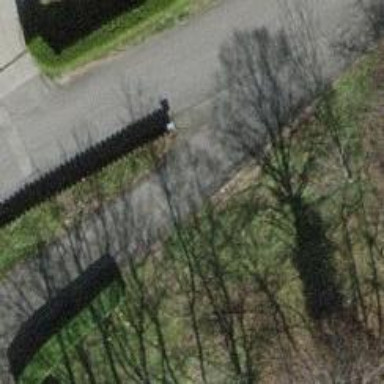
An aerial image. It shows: Wall barrier.